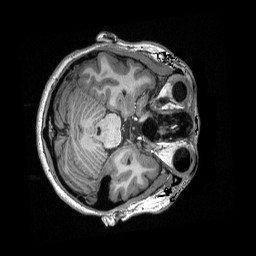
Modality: T1w
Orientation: axial
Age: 21
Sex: female
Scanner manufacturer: siemens
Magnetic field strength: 3 T
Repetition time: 2.3 s
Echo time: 0.00308 s